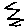
Label: zigzag